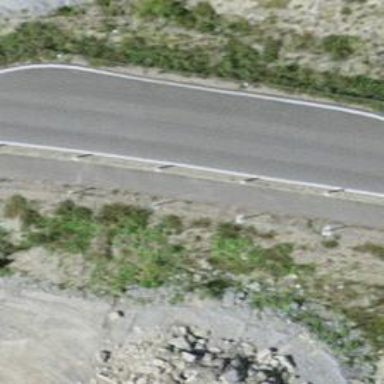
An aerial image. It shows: Passing place on the road.